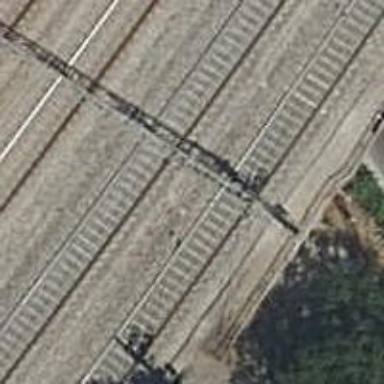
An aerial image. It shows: Railway bridge with electrified contact lines.